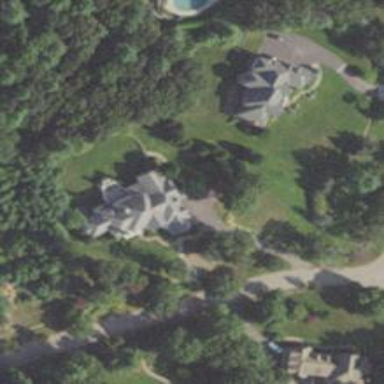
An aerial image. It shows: Driveway.